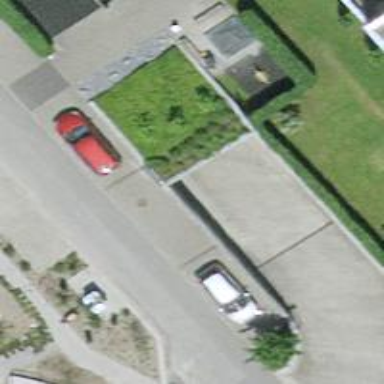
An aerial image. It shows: Parking entrance.